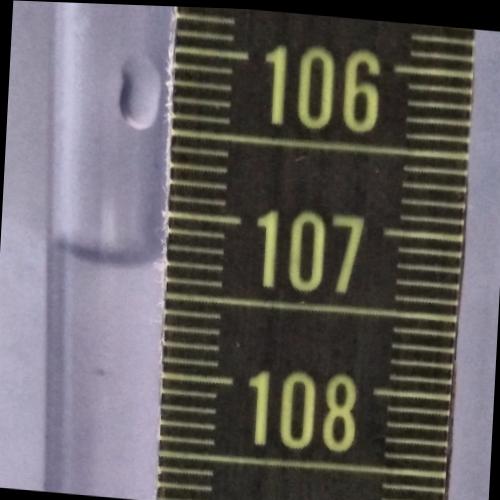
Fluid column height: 107.3 cm